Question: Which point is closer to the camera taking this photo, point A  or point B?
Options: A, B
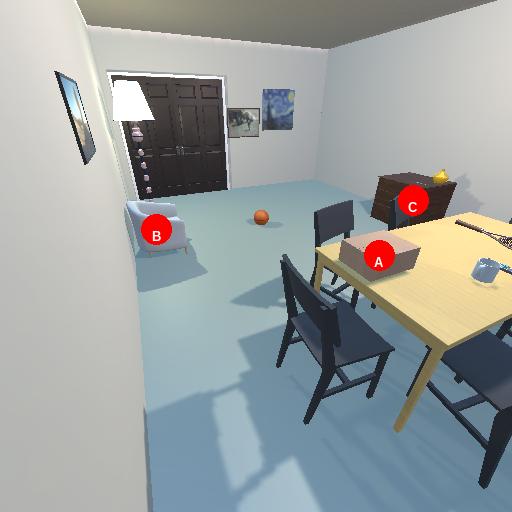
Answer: A